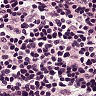
Metastatic tissue present: no